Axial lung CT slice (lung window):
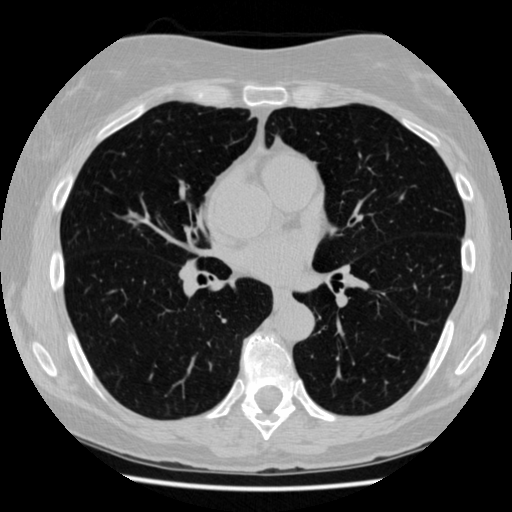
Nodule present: no